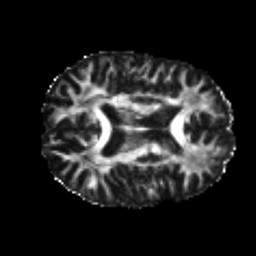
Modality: FA
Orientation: axial
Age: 26
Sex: male
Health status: healthy
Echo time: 0.074 s